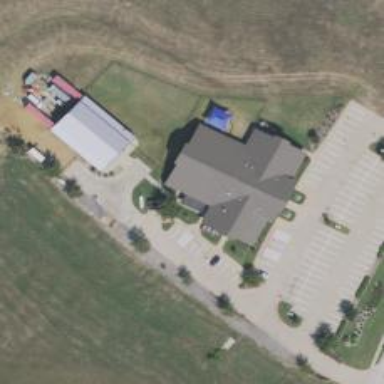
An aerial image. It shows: Beautiful church building.